Question: What is the reading of the measurement in the image?
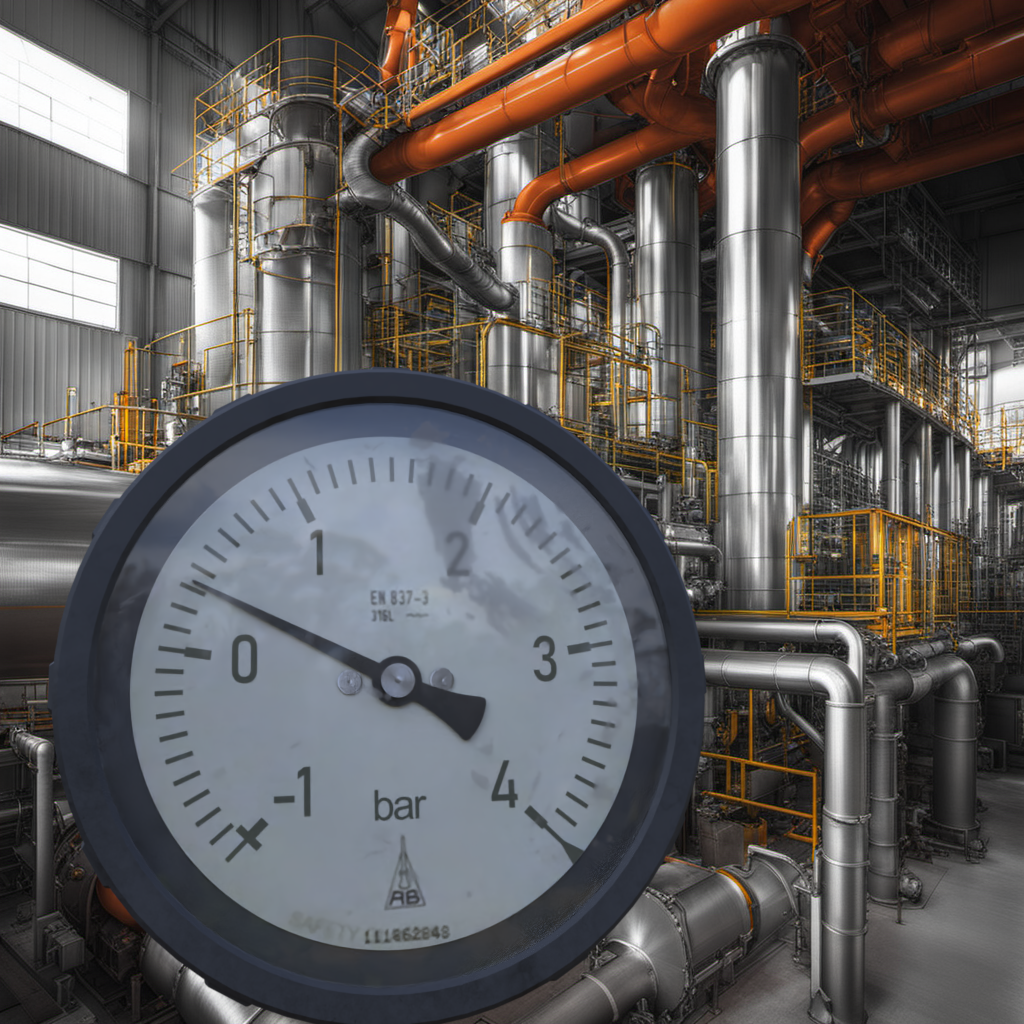
Answer: The result is 0.3
Question: What is the value range of the measurement in the image?
Answer: The range is from -1 to 4
Question: What is the minimum and maximum value range of the measurement in the image?
Answer: The minimum value is -1 and the maximum value is 4